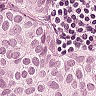
Metastatic tissue present: yes